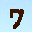
Label: 7